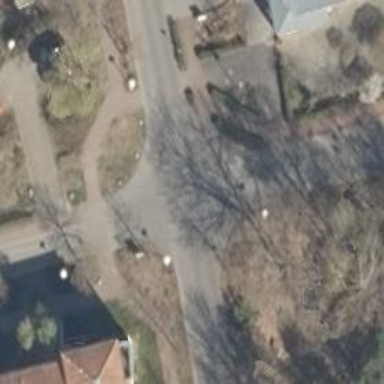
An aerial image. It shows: Residential road with asphalt surface.